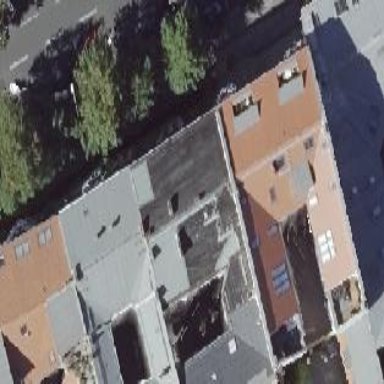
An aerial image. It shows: Residential building with gabled roof colored black.